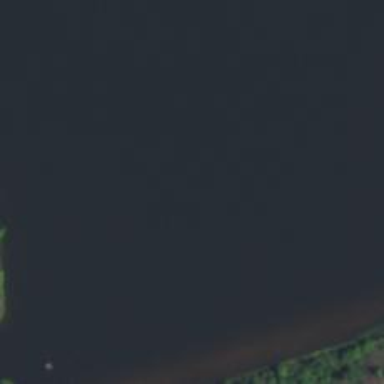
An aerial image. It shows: Reservoir.